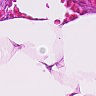
Metastatic tissue present: no